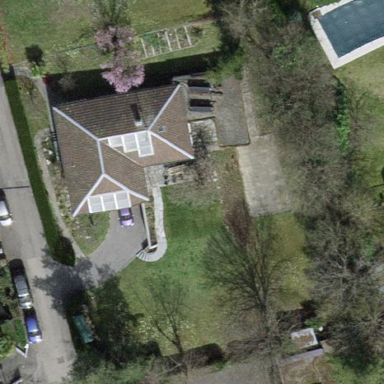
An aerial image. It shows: Garden surrounded by fence.